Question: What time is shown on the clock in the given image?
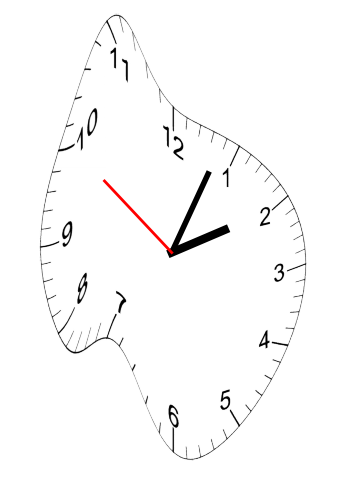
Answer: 02:03:50